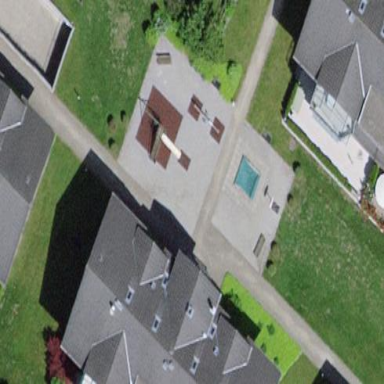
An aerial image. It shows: Playground area for leisure activities on the land.